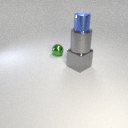
large gray metal cube to the right of small green metal sphere